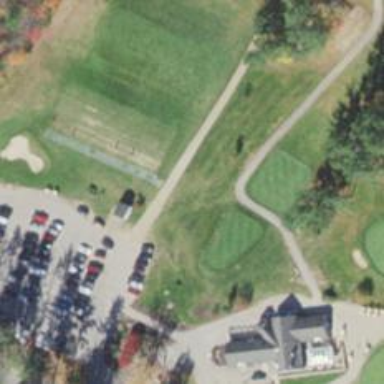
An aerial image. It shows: Path for both roads and golfers.